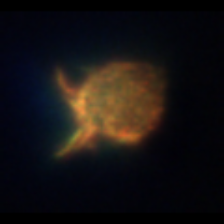
Taxon: Ciliates
Group: Other